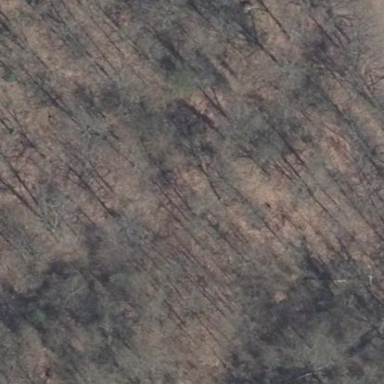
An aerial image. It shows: Deciduous forest dominated by broadleaved trees.